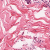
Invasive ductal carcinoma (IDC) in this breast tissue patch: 0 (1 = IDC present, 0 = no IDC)